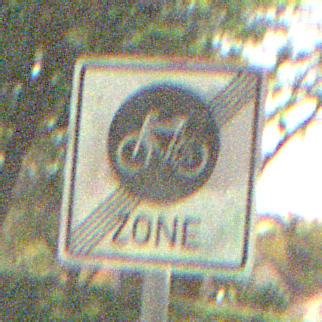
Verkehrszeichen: EndeFahrradzone
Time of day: Night
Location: Outdoor (Nature)
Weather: Clear
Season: NotSpecified
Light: Natural